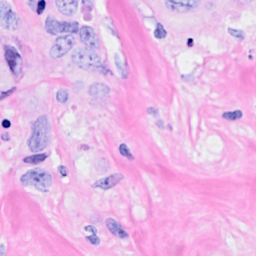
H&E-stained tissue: Breast